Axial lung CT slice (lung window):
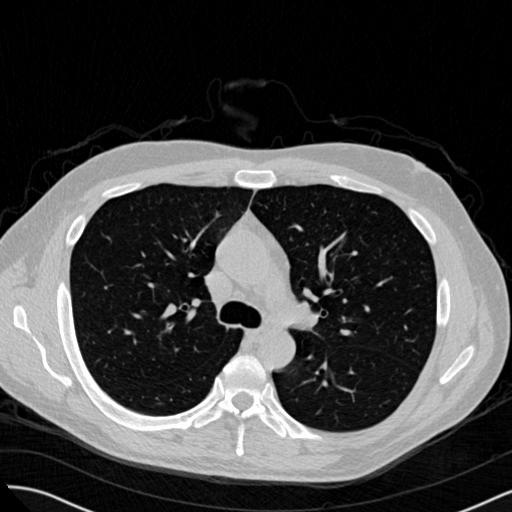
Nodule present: no